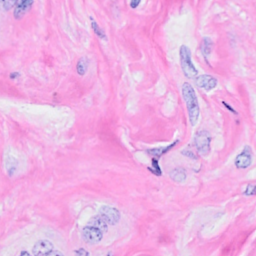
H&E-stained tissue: Breast